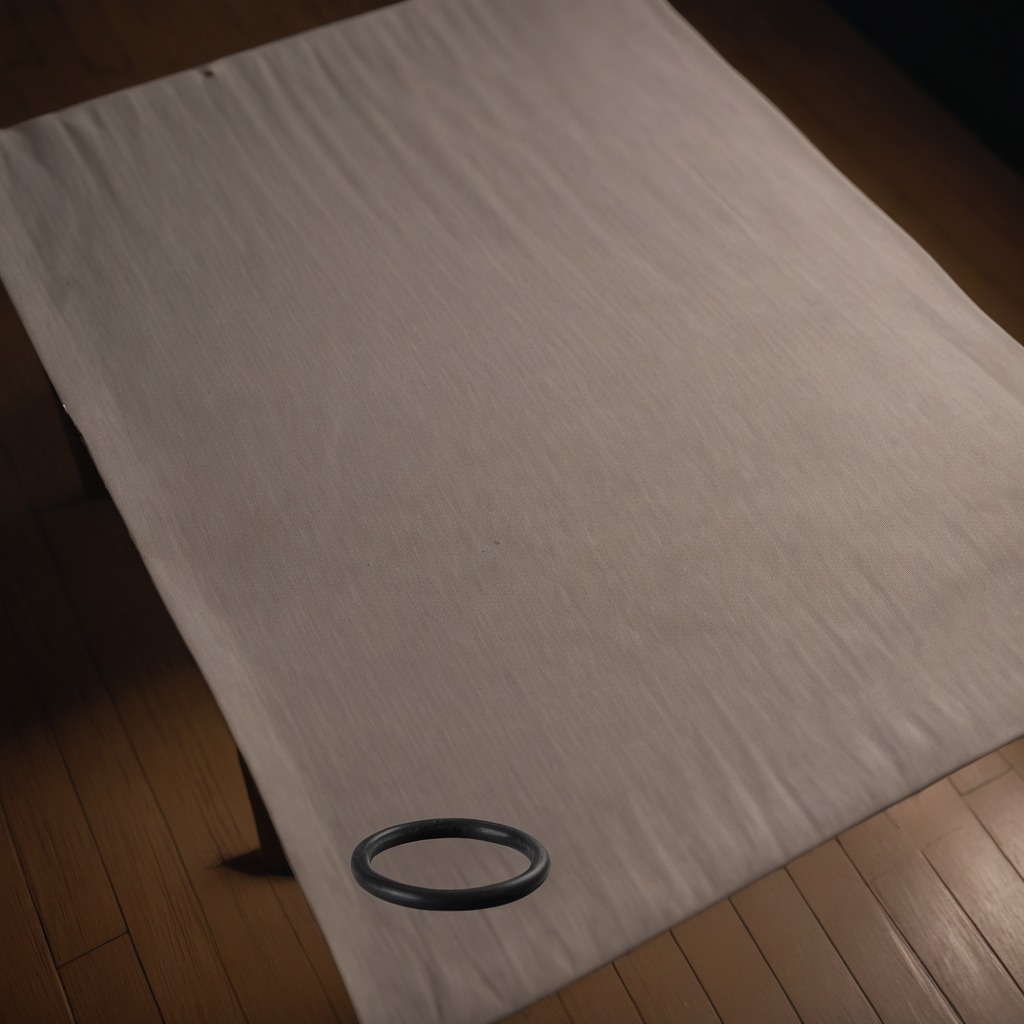
A rubber O-ring lying on the wooden table inside a workshop at night soft shadows worn but beneath the cloth